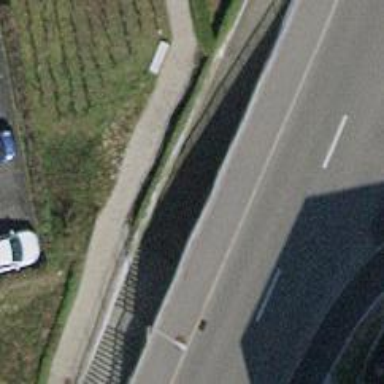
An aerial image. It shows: Road with steps.